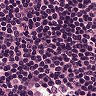
Metastatic tissue present: yes